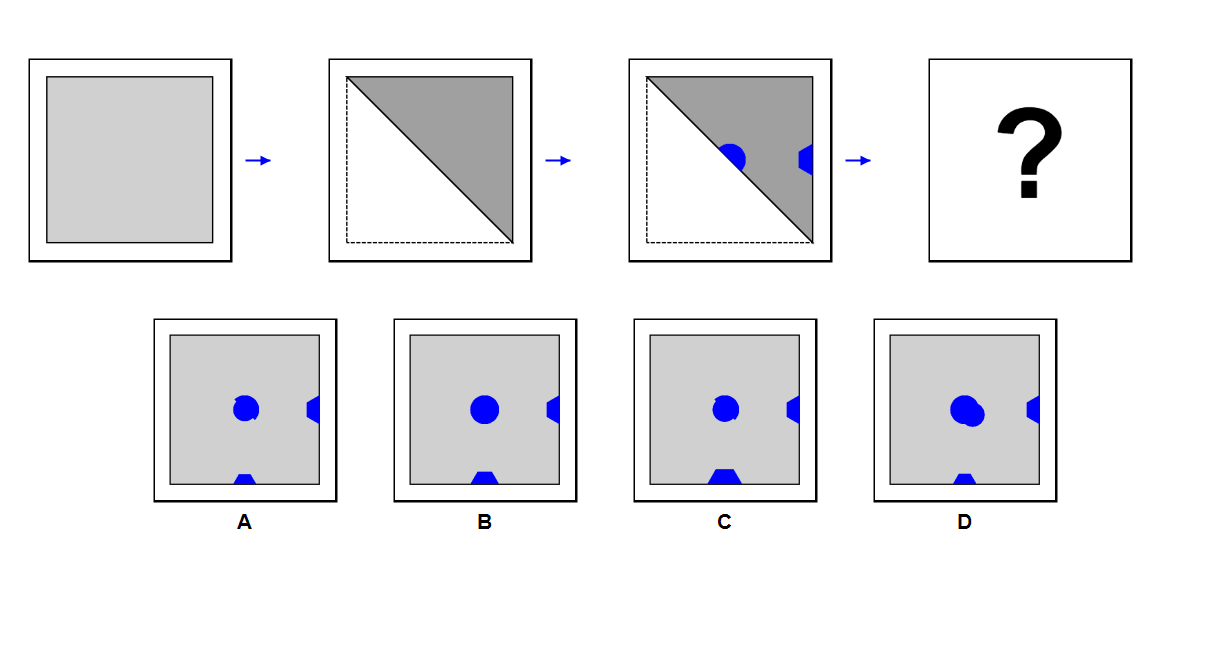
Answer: B